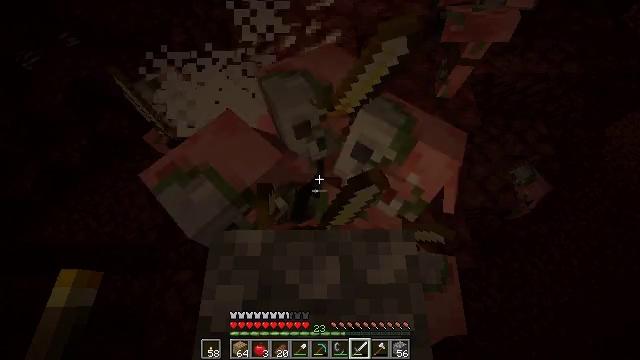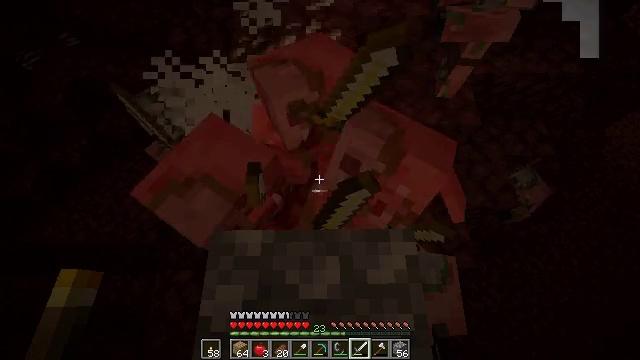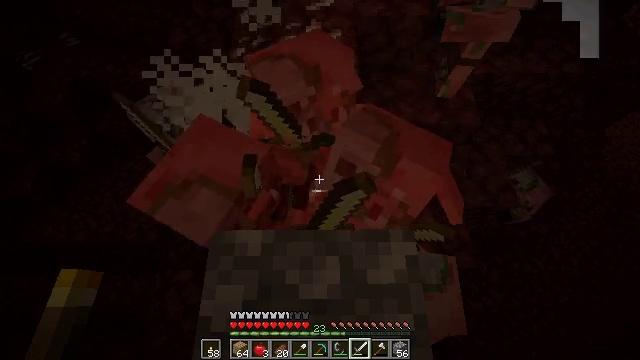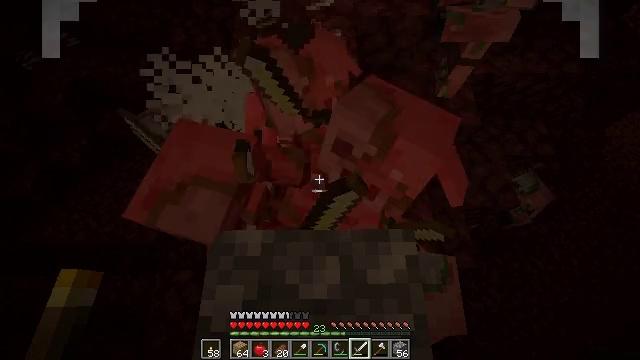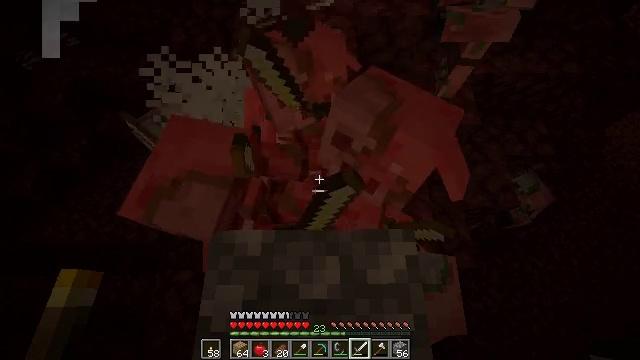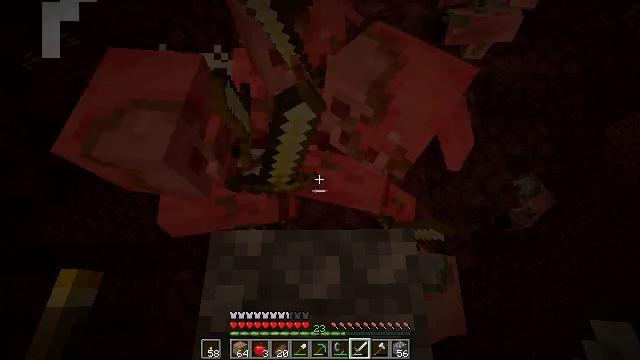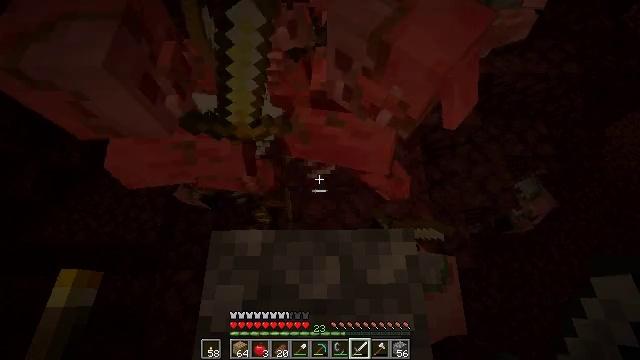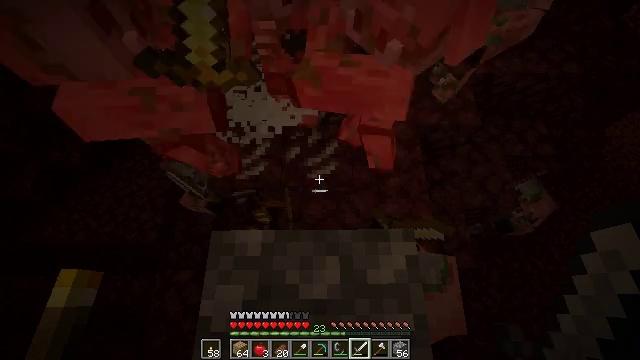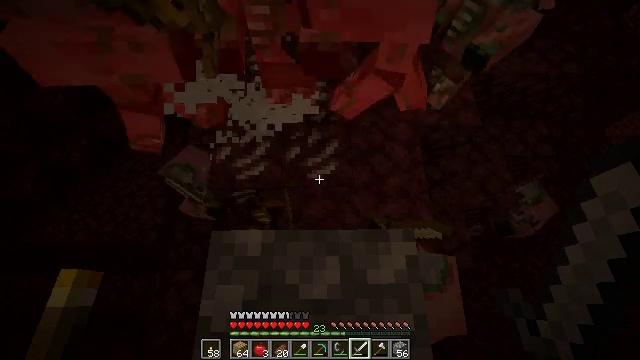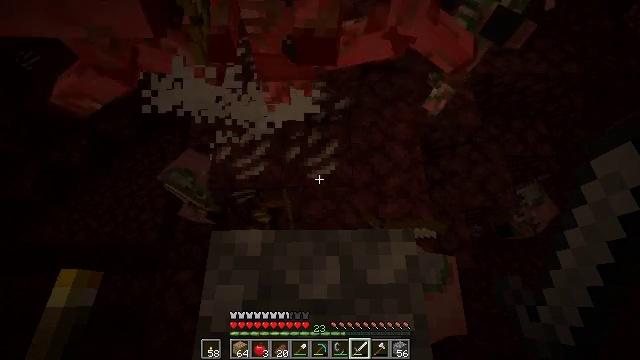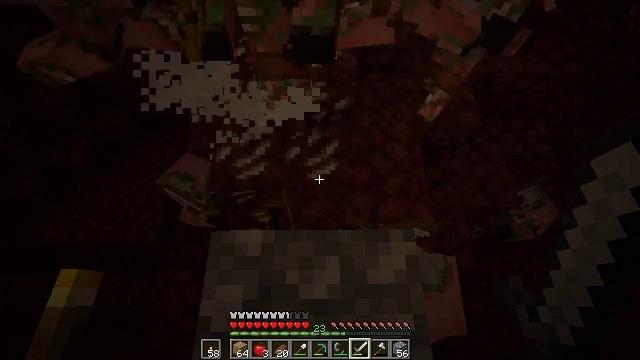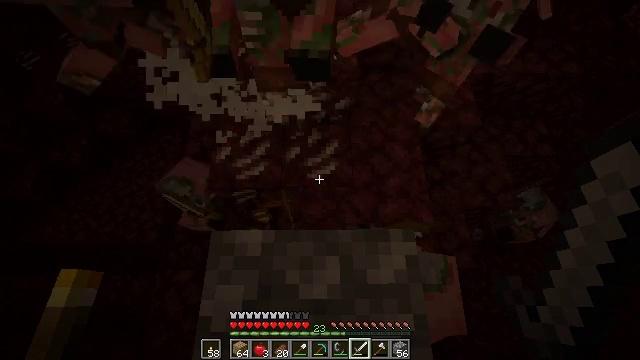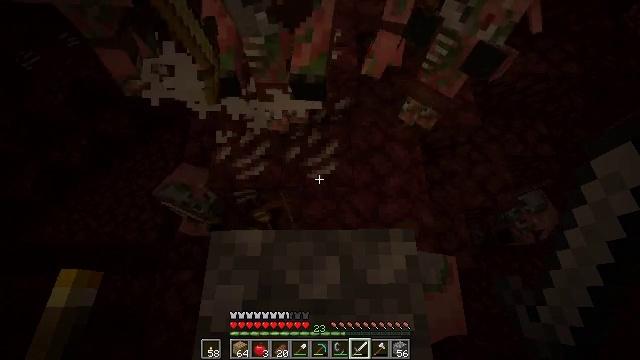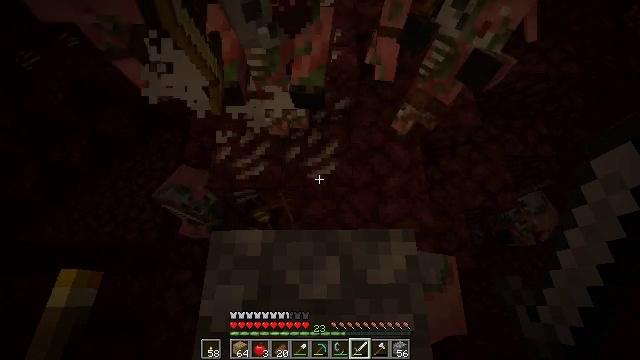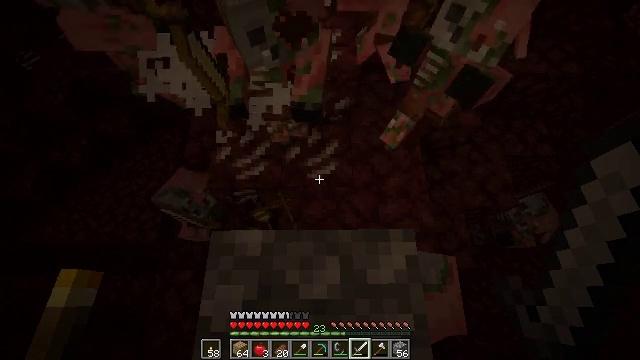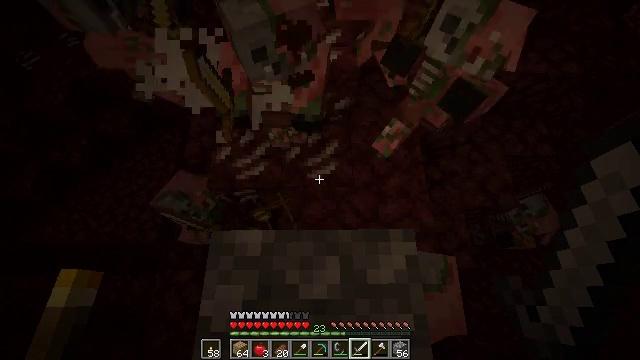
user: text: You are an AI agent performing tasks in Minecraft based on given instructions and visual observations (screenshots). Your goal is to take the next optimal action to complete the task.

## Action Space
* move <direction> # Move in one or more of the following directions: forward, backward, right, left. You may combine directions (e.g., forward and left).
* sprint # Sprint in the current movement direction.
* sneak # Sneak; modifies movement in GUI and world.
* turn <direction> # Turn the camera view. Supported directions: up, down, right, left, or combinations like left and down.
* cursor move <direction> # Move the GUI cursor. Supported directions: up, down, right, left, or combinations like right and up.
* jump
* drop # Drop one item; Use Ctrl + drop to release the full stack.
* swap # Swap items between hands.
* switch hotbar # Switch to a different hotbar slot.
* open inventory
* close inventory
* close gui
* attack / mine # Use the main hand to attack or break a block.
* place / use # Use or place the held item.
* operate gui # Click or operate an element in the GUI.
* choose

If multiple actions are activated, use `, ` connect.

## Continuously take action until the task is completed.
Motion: motion action
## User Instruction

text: Face a hostile mob.
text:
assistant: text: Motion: sneak, attack / mine
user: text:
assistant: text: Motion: sneak, attack / mine
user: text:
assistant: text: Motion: sneak, attack / mine
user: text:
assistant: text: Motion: sneak, attack / mine
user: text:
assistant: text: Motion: sneak
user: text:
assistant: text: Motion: sneak
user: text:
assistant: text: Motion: sneak
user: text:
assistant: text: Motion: sneak
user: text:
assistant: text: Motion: sneak
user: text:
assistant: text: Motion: sneak
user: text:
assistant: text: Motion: sneak
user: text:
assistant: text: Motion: sneak
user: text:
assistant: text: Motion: sneak
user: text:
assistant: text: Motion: sneak
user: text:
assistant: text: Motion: sneak
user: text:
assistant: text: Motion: sneak
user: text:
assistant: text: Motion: sneak
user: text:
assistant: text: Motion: sneak
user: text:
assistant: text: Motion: sneak
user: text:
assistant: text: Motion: sneak
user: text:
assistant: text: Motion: sneak
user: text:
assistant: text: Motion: sneak
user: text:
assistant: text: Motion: sneak
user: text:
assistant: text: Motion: sneak
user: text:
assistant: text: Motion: sneak
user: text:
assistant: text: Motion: sneak
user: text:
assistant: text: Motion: sneak
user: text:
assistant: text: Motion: sneak
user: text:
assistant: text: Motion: sneak
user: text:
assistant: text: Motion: sneak